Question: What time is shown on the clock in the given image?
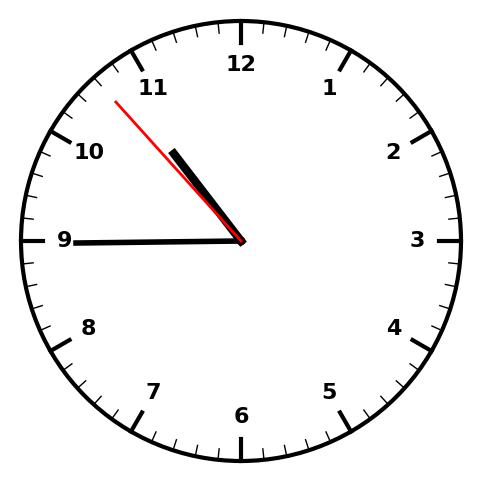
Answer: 10:44:53